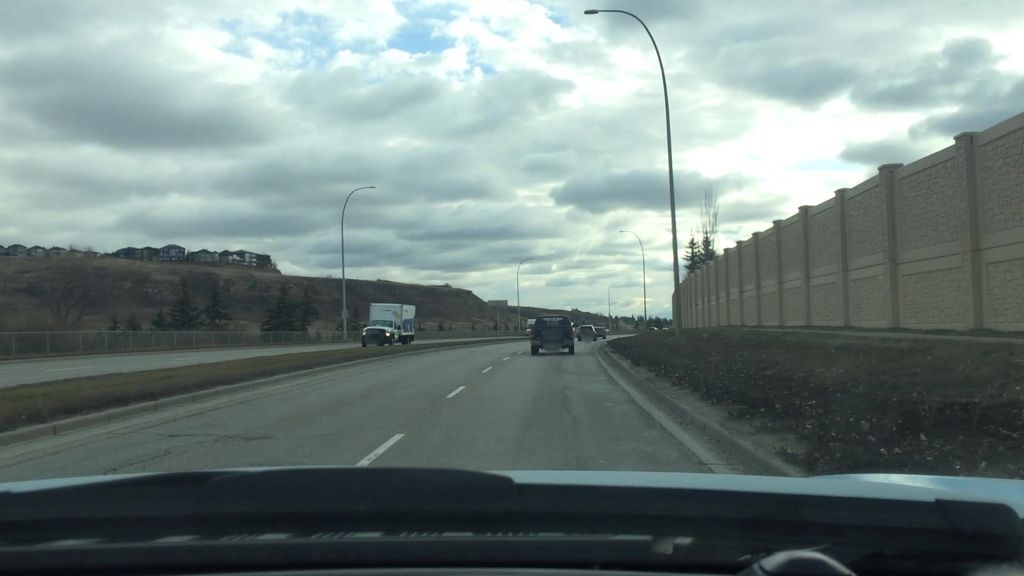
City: calgary